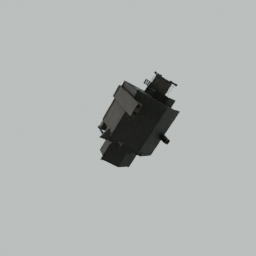
Label: architecture